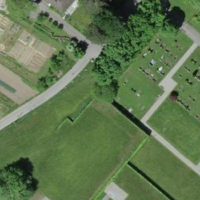
EUNIS habitat code: 53
Species observed at this site:
Fagus sylvatica